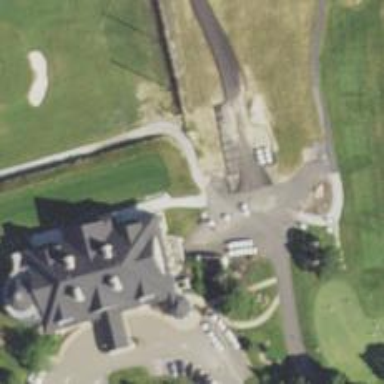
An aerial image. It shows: Path for golf carts.